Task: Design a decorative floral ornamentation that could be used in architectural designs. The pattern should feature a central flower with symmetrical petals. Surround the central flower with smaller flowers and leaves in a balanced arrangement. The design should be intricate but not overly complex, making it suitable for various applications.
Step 1351:
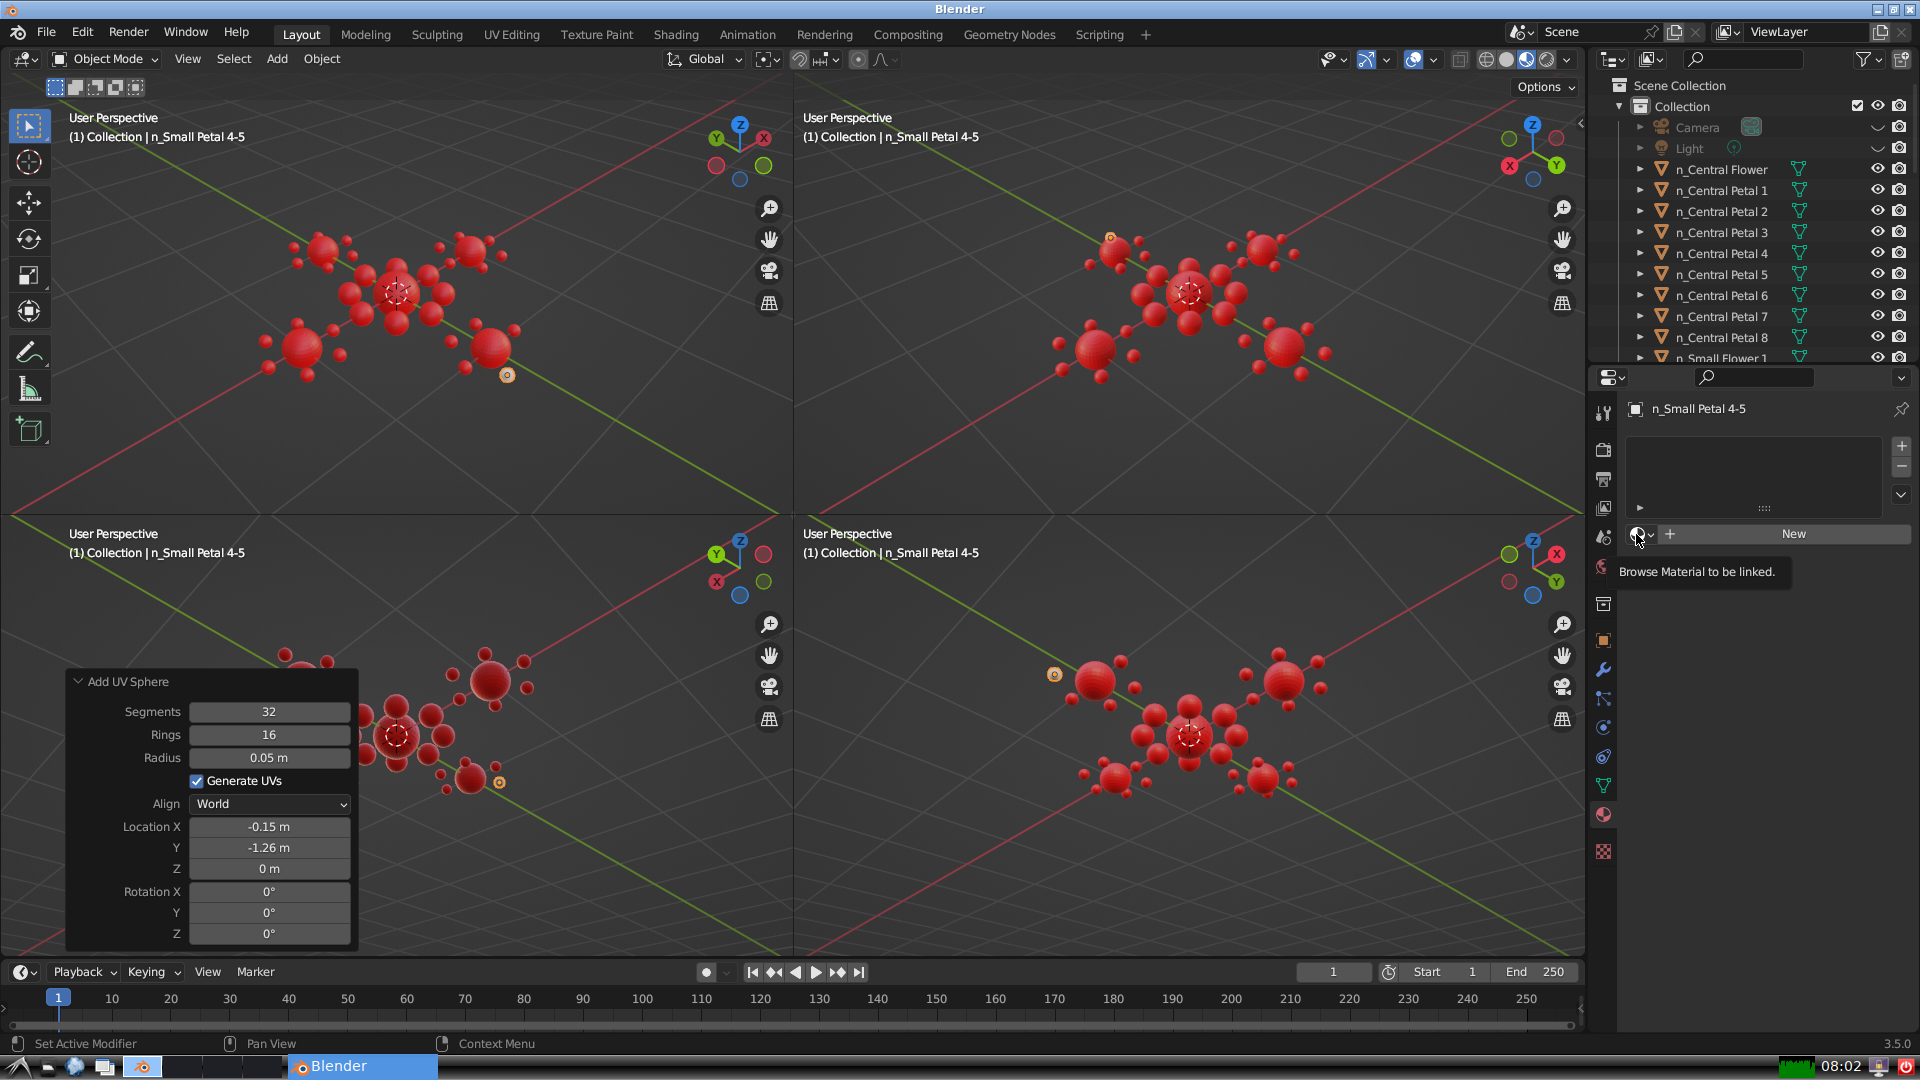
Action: click: no